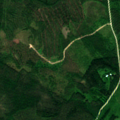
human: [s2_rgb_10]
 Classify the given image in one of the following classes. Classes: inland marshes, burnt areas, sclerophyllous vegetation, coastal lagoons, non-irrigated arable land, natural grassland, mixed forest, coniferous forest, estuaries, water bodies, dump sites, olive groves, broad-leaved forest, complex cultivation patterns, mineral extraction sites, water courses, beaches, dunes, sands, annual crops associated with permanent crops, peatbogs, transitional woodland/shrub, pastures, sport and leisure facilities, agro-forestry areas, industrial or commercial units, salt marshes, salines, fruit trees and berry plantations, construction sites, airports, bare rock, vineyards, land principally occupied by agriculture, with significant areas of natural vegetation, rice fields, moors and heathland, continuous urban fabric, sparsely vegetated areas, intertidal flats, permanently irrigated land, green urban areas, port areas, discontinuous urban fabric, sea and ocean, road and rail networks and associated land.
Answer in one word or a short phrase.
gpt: coniferous forest, mixed forest